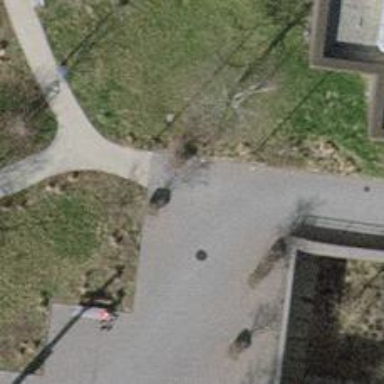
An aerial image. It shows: Driveway made of paving stones.